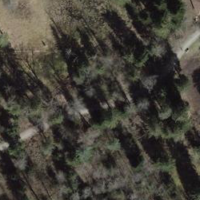
EUNIS habitat code: 41
Species observed at this site:
Cirsium vulgare
Vaccinium myrtillus
Rhamnus cathartica
Alnus glutinosa